Question: So I'm creating an interface with images on the buttons but by default apple puts borders arround the navigation bar buttons. Is there an easy way to remove them?

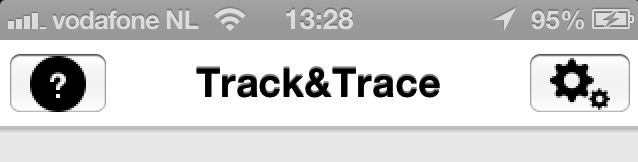
Answer: In your interface builder select a button and on propertis on right column make it 'Custom' button with background image:

after adding a normal UIButton you have a Interface Builder Alert (can be use plain button) simple, one click on a button and set it Bordered custom:

After other click on the same button and setting with first screen ;)